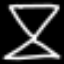
Label: hourglass